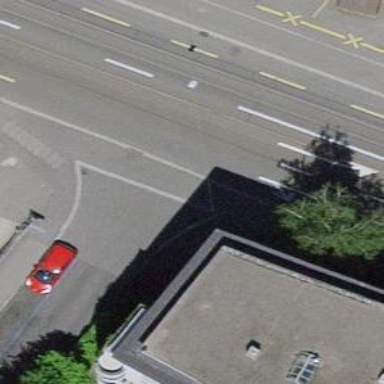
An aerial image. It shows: Residential road with separate asphalt sidewalk.